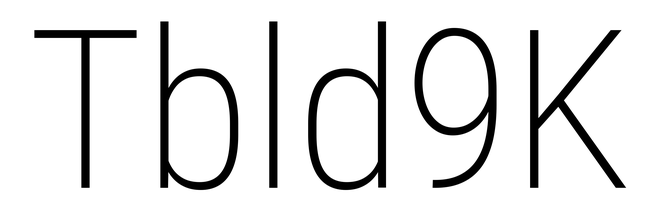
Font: Roboto_Condensed_ExtraLight